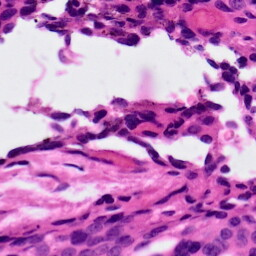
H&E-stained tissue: Ovarian